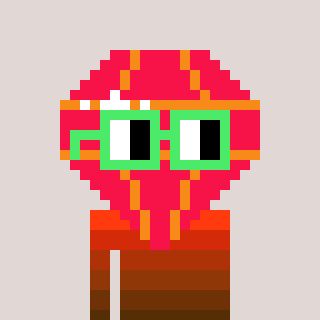
a pixel art character with square light green glasses, a red diamond-shaped head and a computerblue-colored body on a warm background